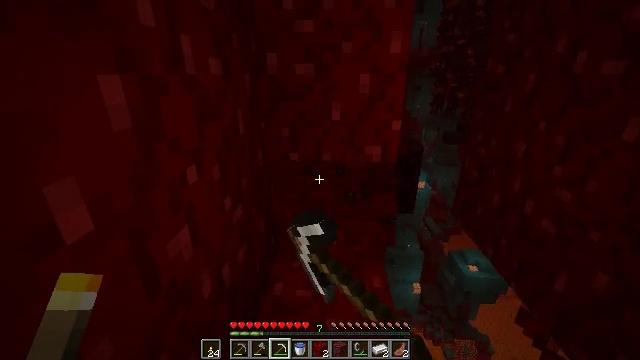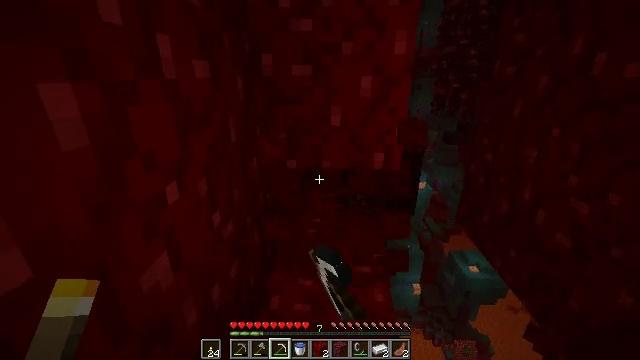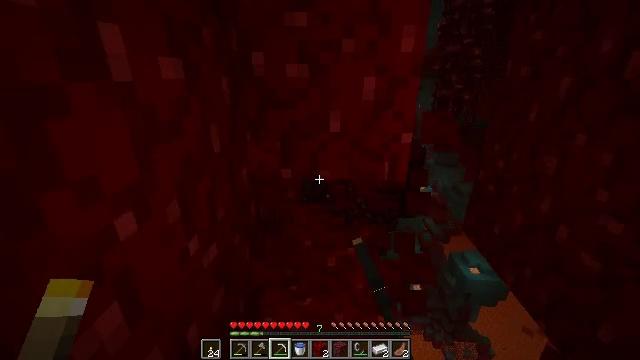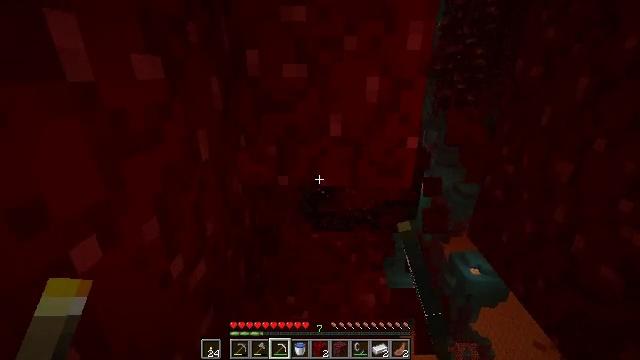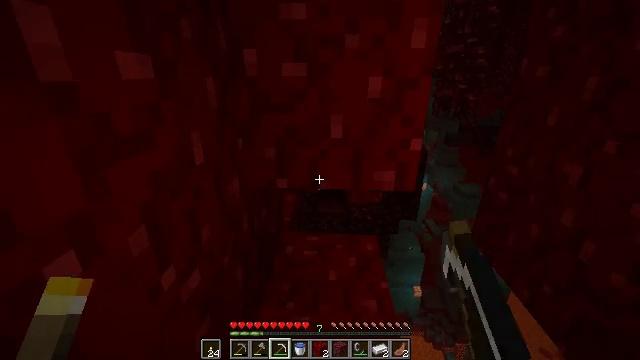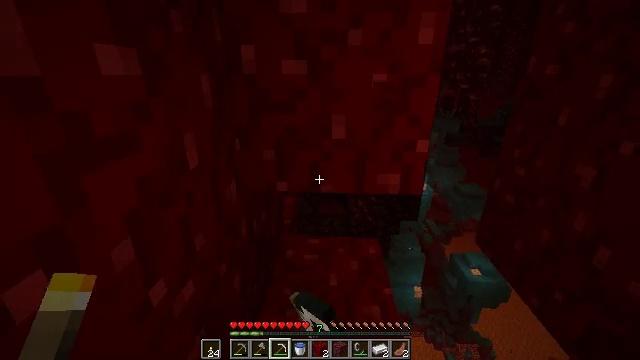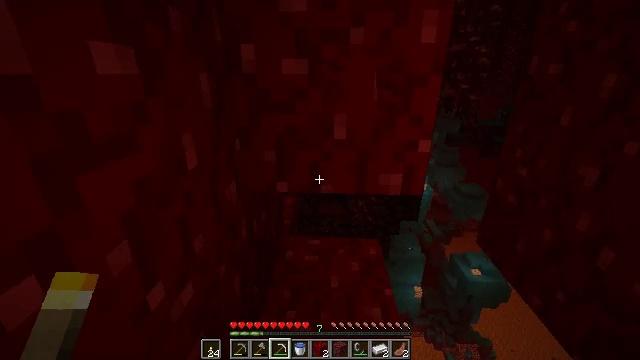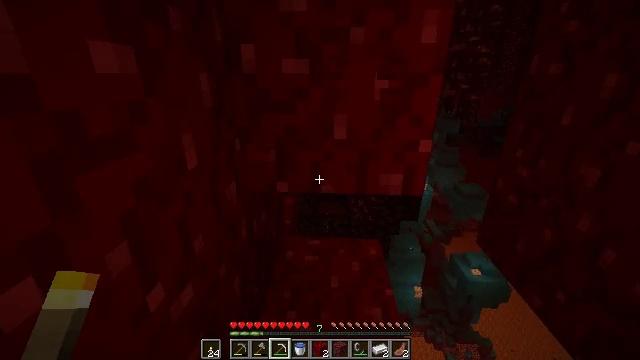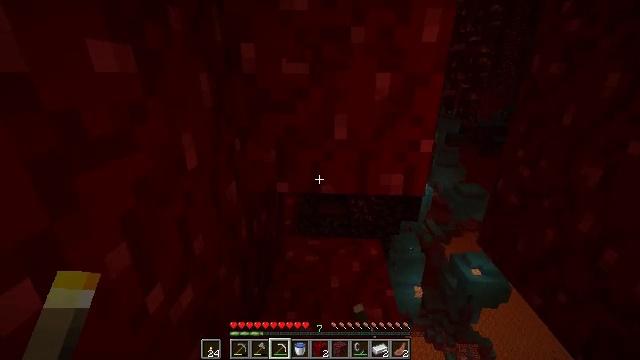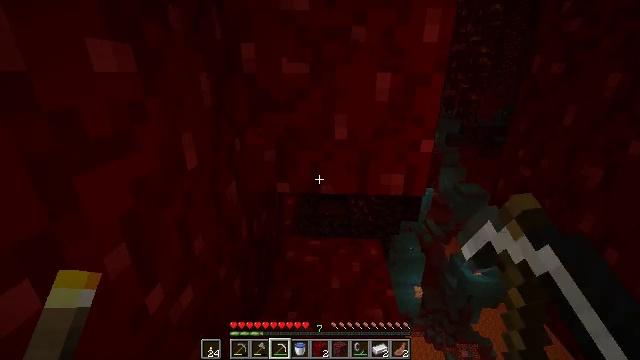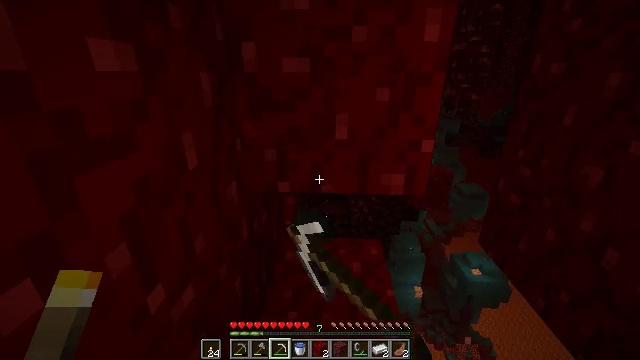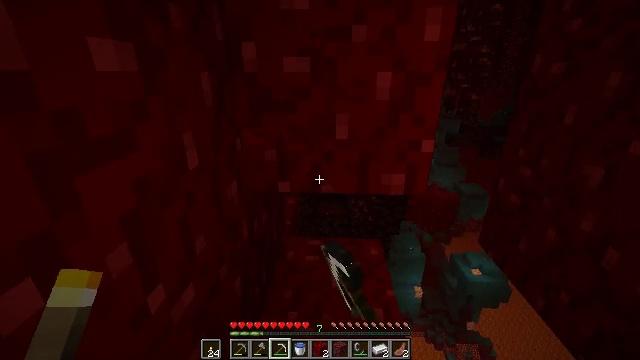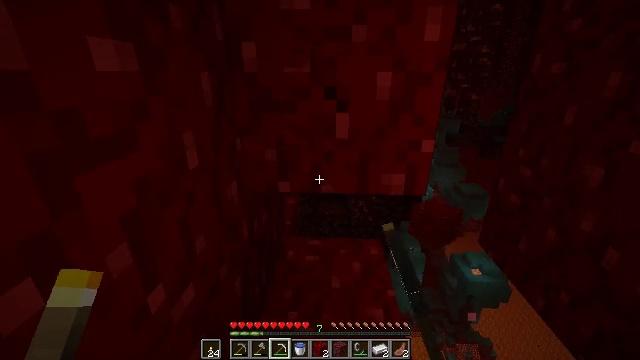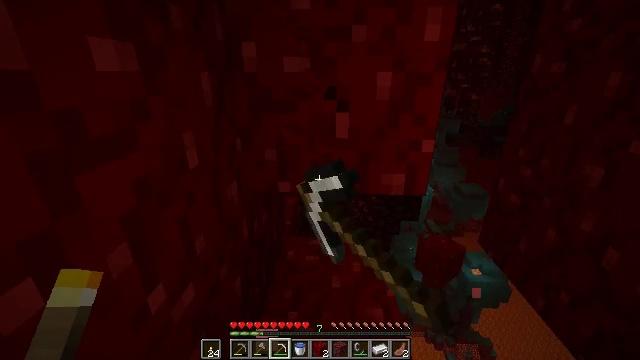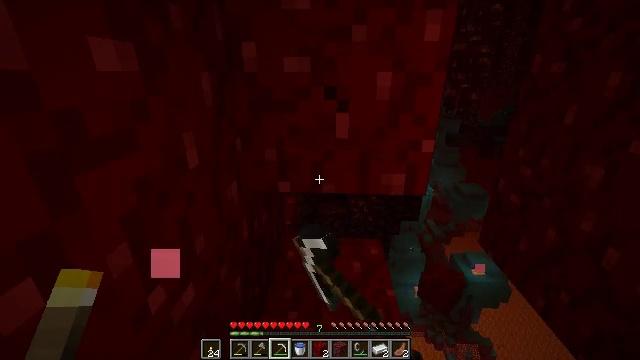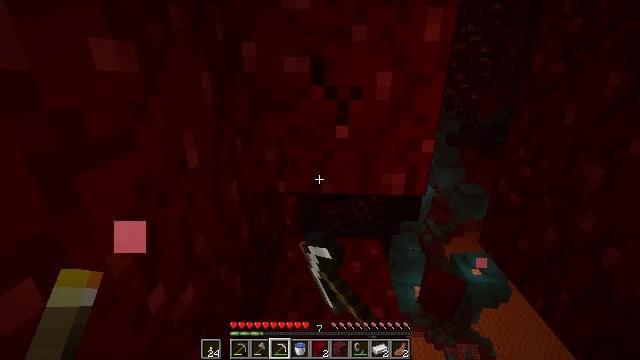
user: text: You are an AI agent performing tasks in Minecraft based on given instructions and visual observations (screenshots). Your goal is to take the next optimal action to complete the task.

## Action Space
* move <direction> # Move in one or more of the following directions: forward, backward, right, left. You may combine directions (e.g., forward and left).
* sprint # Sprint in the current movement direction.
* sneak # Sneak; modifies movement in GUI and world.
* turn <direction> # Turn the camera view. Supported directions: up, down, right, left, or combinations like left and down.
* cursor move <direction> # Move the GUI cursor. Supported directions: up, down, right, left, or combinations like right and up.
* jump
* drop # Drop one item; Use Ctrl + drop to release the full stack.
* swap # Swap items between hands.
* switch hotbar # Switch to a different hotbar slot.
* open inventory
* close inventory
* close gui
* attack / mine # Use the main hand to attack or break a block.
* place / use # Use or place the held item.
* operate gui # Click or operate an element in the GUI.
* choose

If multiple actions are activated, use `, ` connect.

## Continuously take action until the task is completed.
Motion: motion action
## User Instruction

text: Break the nether wart block with a tool.
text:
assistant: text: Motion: move forward, attack / mine
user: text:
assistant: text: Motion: move forward, attack / mine
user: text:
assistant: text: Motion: attack / mine
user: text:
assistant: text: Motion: attack / mine
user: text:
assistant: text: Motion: attack / mine
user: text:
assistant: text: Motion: attack / mine
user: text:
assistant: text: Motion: attack / mine
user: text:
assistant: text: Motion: attack / mine
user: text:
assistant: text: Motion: attack / mine
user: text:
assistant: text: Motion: attack / mine
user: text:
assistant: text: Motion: attack / mine
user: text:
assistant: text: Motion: attack / mine
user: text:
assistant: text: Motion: attack / mine
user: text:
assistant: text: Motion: attack / mine
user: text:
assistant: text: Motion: attack / mine
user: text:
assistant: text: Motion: attack / mine
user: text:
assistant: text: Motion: attack / mine
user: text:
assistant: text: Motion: attack / mine
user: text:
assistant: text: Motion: attack / mine
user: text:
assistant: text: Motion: attack / mine
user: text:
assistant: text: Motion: attack / mine
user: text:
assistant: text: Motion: attack / mine
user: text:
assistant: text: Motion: attack / mine
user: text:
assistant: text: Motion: attack / mine
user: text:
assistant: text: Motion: attack / mine
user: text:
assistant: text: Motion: attack / mine
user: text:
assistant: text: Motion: attack / mine
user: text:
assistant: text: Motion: attack / mine
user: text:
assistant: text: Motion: attack / mine
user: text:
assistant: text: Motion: attack / mine